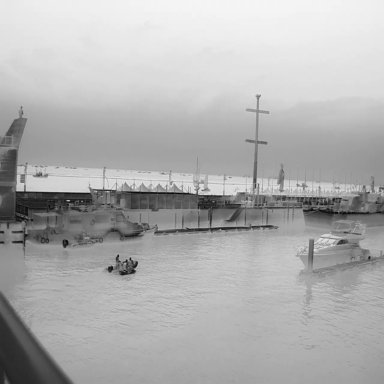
There are eight objects shown in the infrared image, including four canoes, a warship, a sailboat, and two bulk_carriers.